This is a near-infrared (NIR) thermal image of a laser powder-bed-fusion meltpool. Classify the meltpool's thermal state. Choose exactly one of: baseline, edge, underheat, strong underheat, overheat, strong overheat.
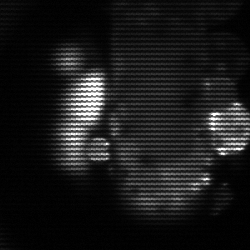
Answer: strong underheat